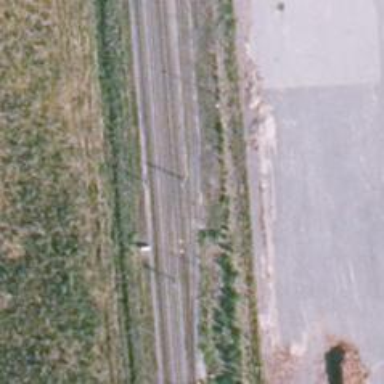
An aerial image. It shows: Wedge used for railway derailment.